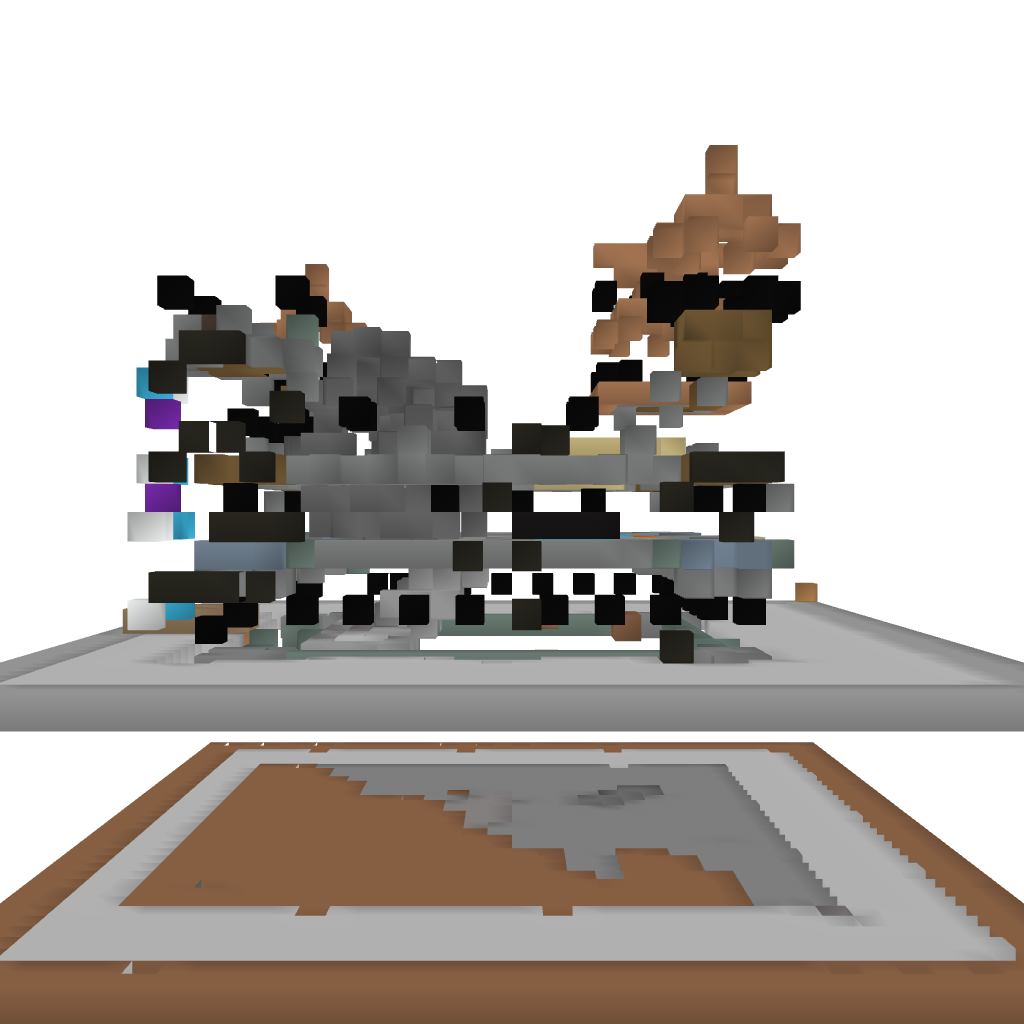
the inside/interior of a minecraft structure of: Tiny Castle